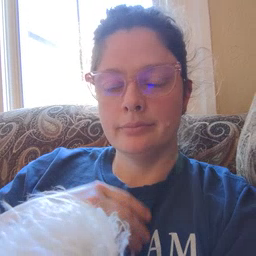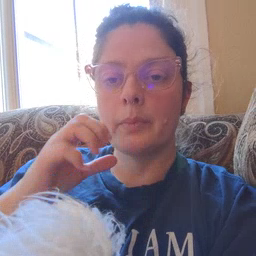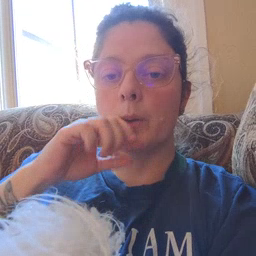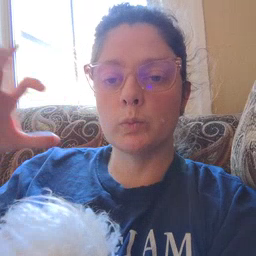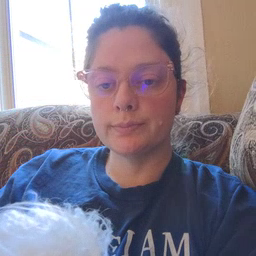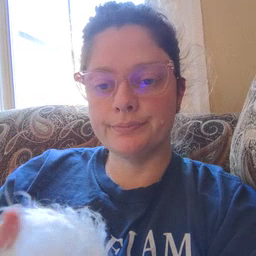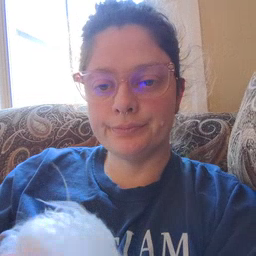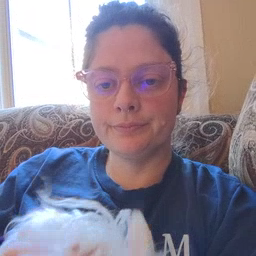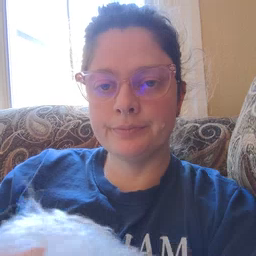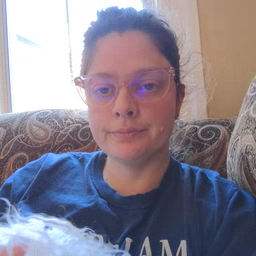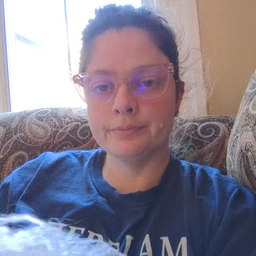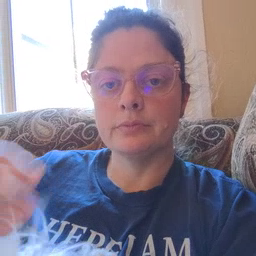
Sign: balloon